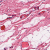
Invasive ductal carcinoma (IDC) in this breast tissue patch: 0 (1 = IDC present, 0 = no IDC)